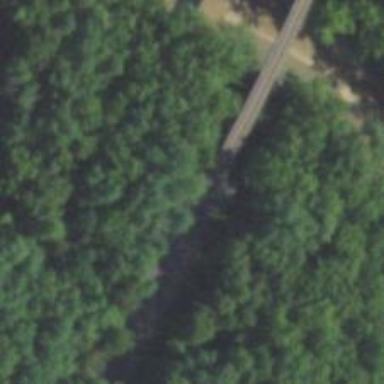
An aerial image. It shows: Bridge over railway line.